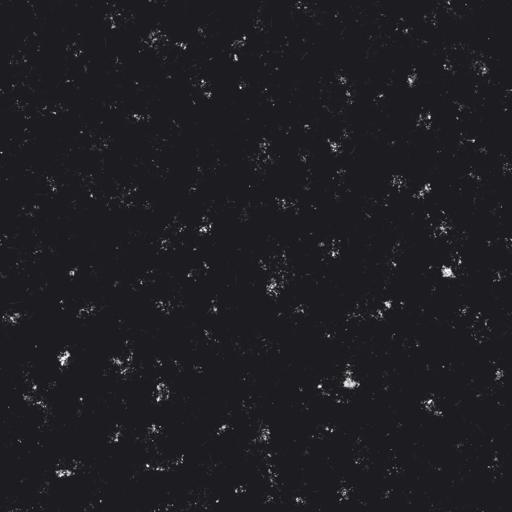
Tags: hole holes metal pattern perforated sheet sheets stamped